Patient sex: M
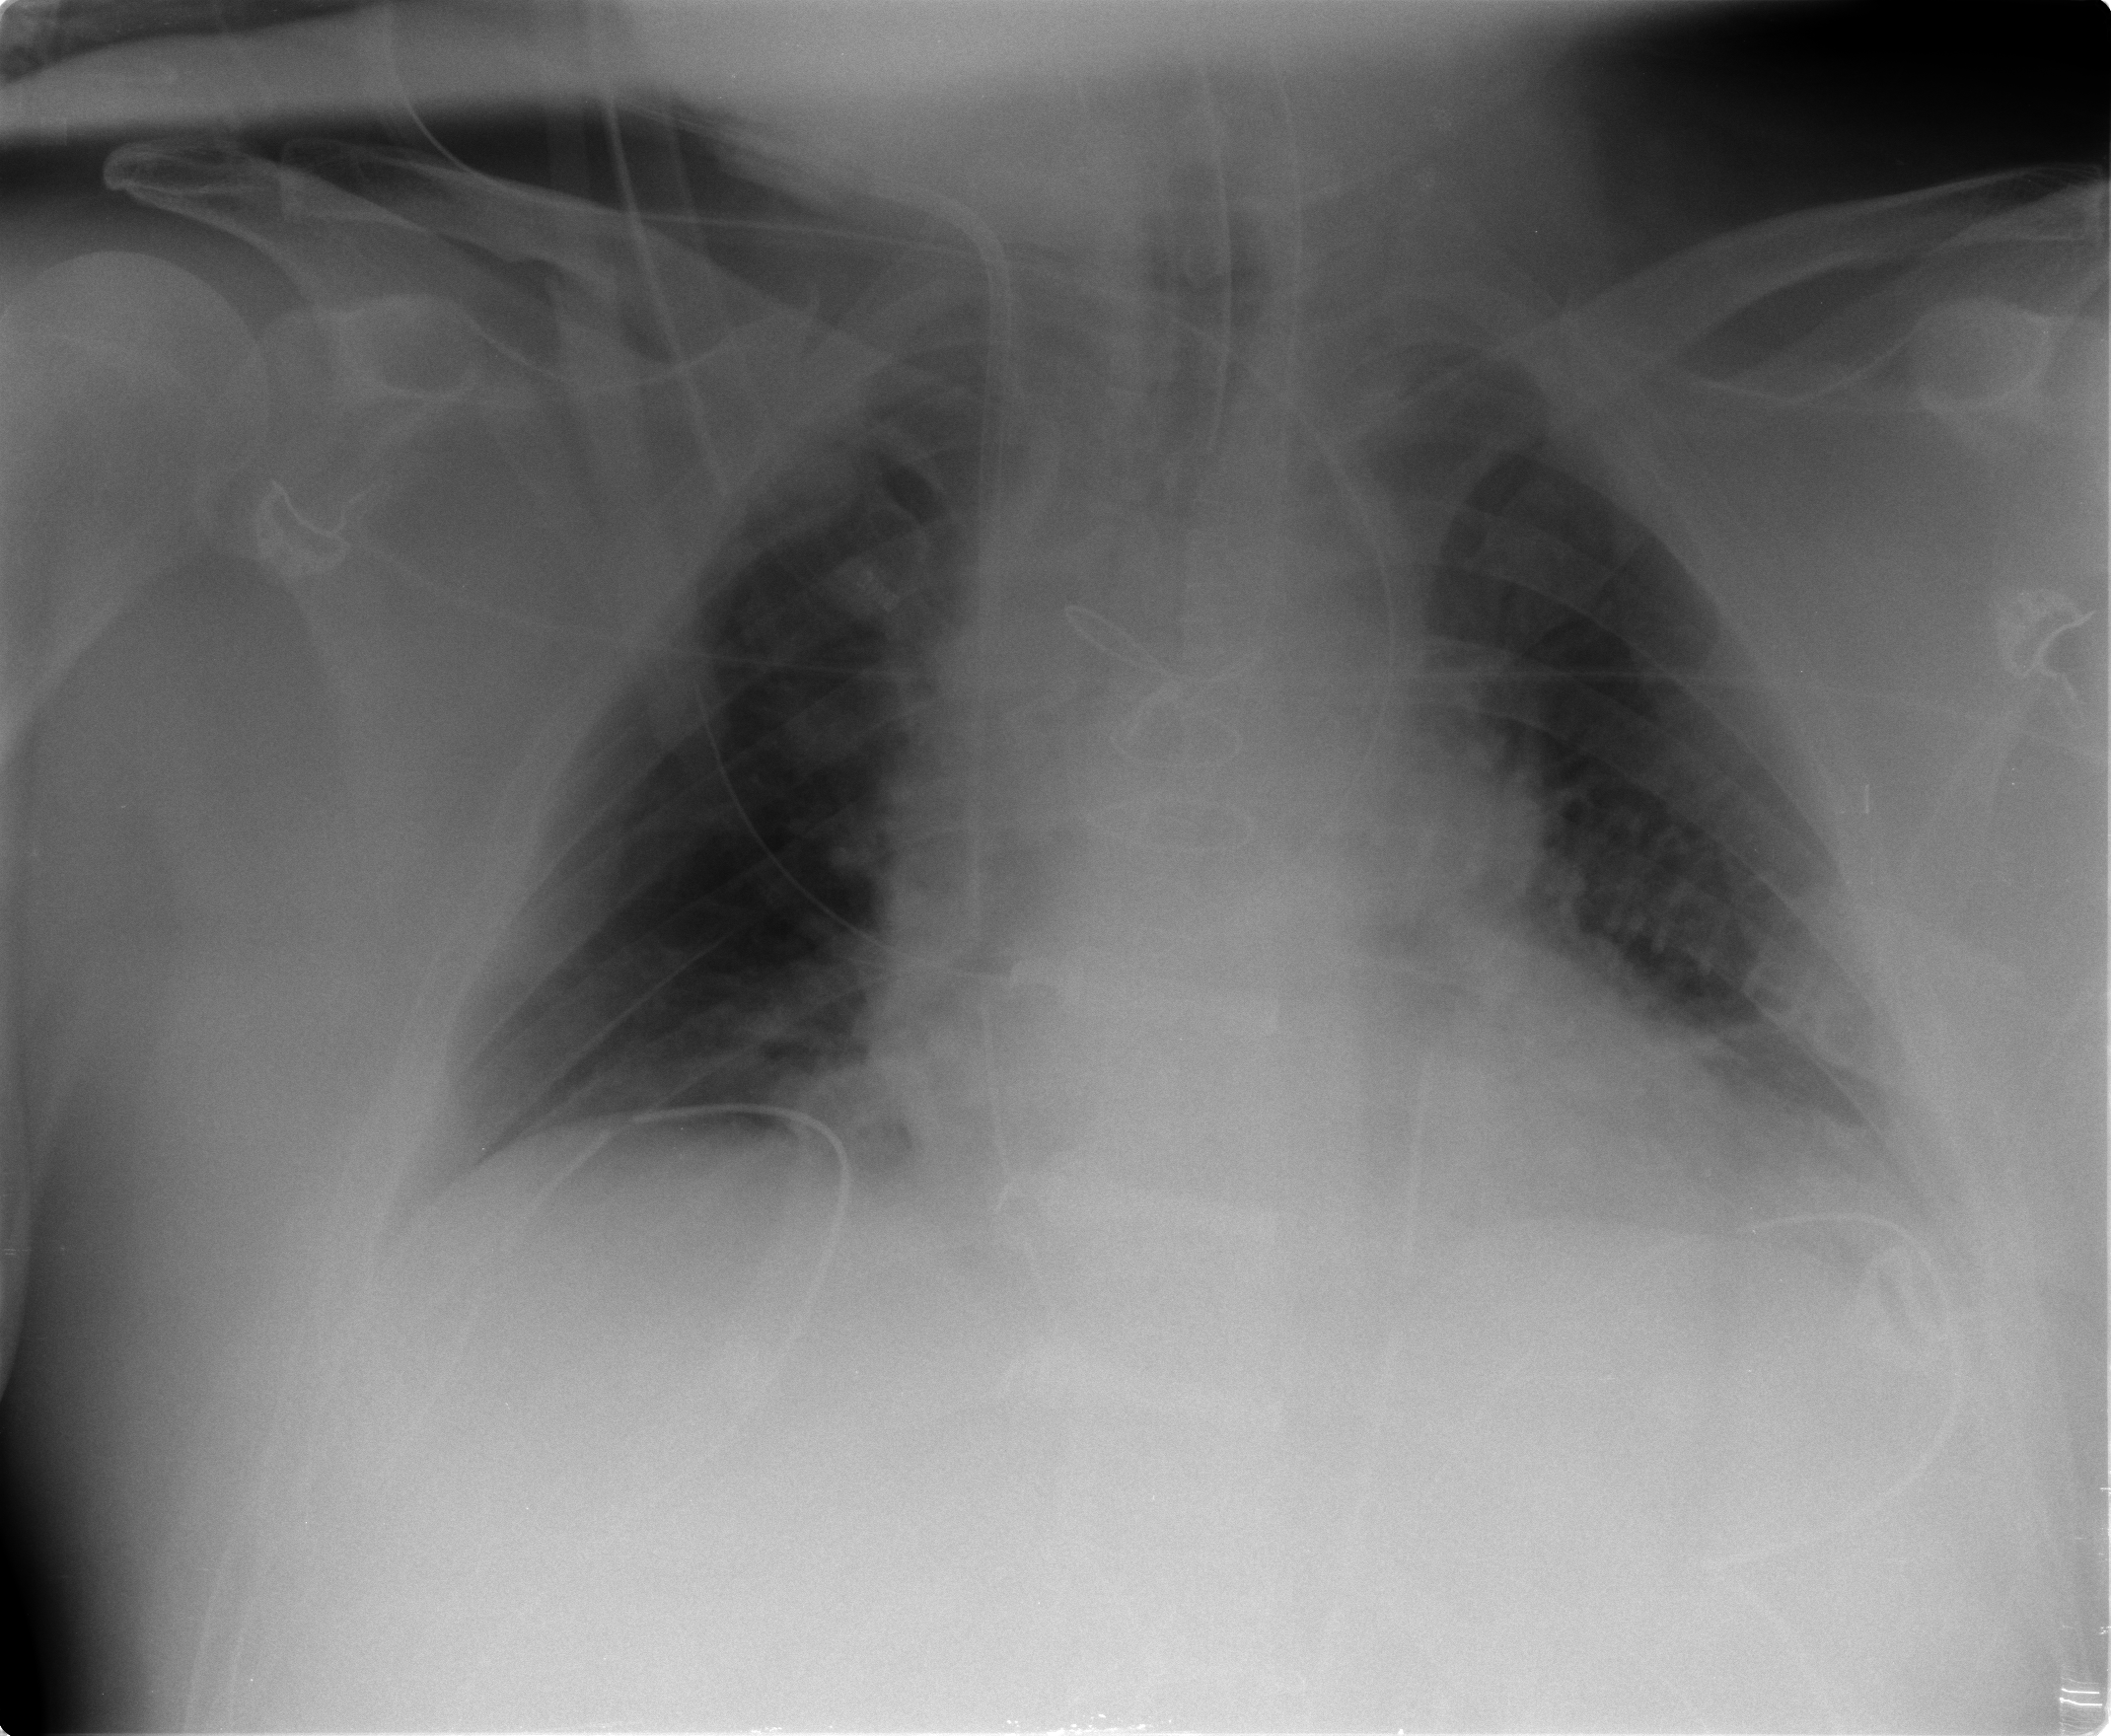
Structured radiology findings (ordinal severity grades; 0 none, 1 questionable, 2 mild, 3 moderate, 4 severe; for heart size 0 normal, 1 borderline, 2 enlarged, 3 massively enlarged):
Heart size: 2
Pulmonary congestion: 0
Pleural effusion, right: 0
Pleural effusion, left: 2
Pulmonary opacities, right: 0
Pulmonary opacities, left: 0
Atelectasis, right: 1
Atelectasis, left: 2